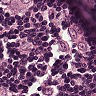
Metastatic tissue present: yes